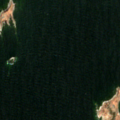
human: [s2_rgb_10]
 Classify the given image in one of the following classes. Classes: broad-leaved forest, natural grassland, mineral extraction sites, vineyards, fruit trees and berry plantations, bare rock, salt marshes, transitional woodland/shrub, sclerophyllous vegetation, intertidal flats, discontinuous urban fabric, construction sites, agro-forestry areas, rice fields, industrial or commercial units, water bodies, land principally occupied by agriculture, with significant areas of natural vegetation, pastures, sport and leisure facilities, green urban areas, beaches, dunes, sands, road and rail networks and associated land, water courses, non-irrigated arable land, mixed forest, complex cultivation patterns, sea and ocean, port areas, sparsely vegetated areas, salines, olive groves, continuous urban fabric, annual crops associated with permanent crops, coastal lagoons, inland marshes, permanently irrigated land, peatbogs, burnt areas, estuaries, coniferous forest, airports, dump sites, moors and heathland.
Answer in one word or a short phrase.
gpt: sea and ocean